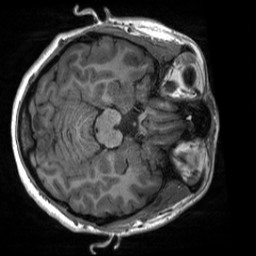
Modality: T1w
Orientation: axial
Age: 26
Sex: female
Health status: healthy
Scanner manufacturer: siemens
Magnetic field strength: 3 T
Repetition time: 2 s
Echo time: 0.00232 s